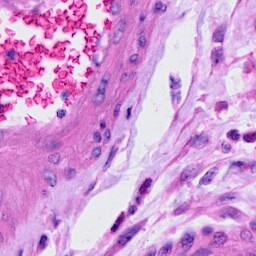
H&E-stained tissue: Cervix